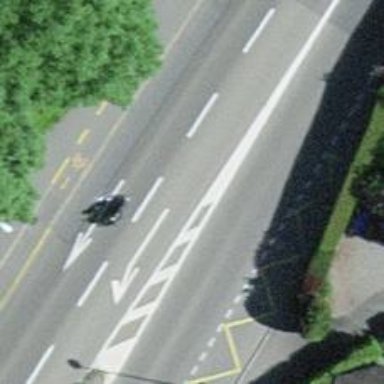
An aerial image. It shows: Asphalt road with primary highway designation. There is cycle track on the right side.